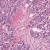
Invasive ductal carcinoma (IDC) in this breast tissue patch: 1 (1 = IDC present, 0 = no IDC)